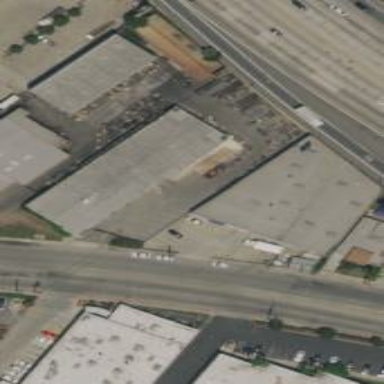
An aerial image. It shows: Industrial building.